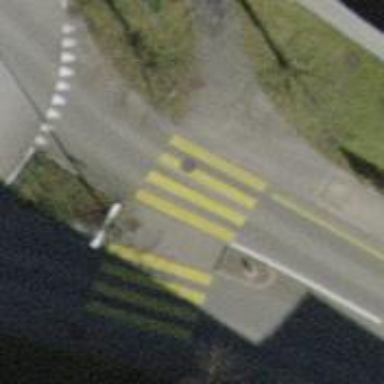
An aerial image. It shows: Crossing on the road.